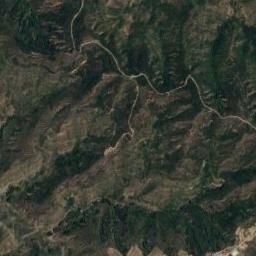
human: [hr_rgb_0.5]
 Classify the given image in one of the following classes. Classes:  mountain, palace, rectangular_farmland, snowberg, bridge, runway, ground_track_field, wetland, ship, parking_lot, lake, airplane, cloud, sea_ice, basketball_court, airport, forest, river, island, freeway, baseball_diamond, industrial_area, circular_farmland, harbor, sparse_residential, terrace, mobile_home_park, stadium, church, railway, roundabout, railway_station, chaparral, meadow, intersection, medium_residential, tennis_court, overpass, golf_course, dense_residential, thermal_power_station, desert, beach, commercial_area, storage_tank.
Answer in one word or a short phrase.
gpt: mountain